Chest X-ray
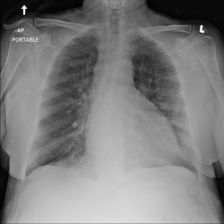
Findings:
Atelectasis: negative
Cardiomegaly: negative
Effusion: negative
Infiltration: negative
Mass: negative
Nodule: negative
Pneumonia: negative
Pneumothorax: negative
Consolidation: negative
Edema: negative
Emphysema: negative
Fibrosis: negative
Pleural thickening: negative
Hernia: negative